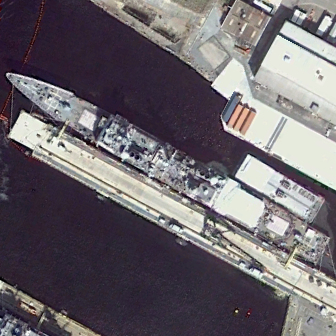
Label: cruiser